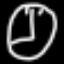
Label: clock